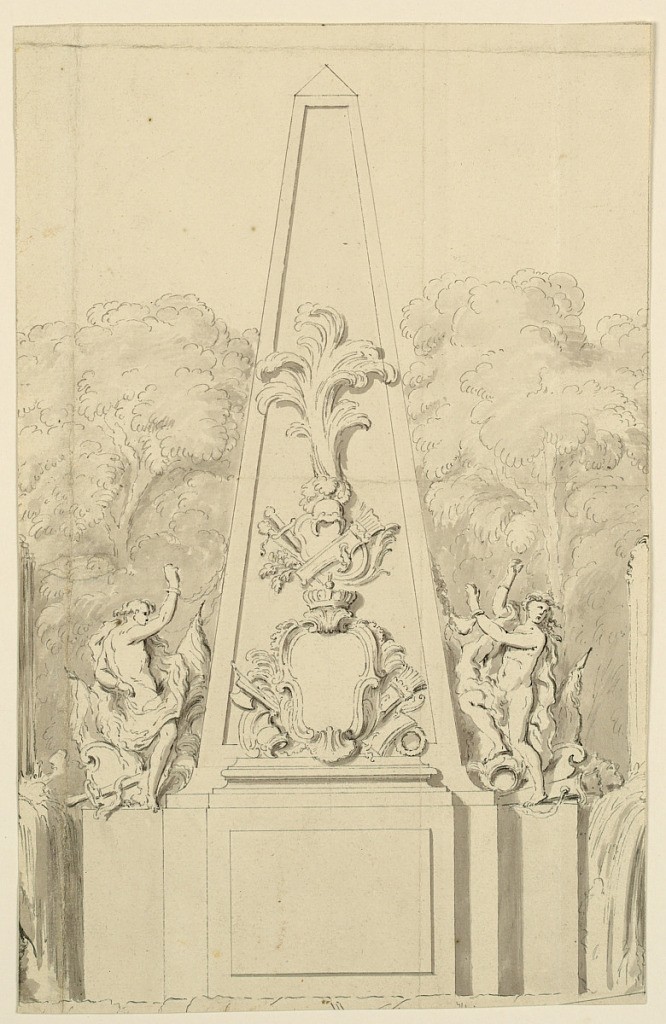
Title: Design for a Monument Flanked by Fountains
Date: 1700
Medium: Pen and ink, brush and watercolor on paper
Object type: Drawing
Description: Allegorical figures with trophies flank an obelisk with relief sculpture of trophies of warfare surrounding a blank escutcheon surmounted by a royal crown. The base of the monument has been left blank for inscription. Waterfalls at either side; trees in the background.